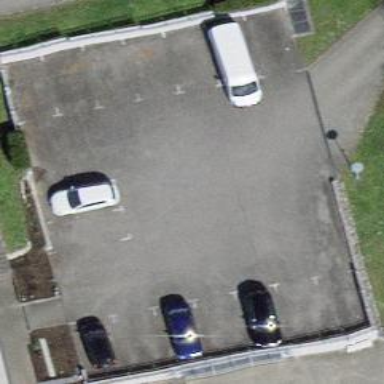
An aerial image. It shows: Multi-storey parking facility.